Question:
There are many branches displayed in the graph view, however I'm unable to identify them. I only have one branch: 'main'. How can I identify them?
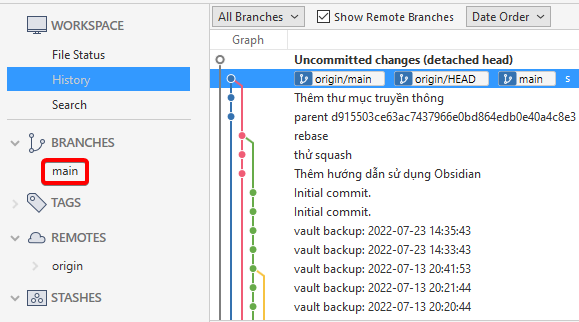
Answer: Those are not . Instead, they are .
Think about that for a moment. It's obviously self-contradictory. Yet it's also true. What does that mean about the word
Think about the word , which, according to the <URL>, means:
> cleave (1 of 2): intransitive verb: to adhere firmly and closely or loyally and unwaveringly ...cleave (2 of 2): transitive verb: 1: to divide by or as if by a cutting blow: <URL>
2: to separate into distinct parts ...
3: to subject to chemical cleavageintransitive verb: ...
So, "cleave" (often used with "to") means "stick together as one" (used without "to"), split apart. We must infer what someone means by context.
### How this applies to the word "branch"
Suppose we have the following graph, where older commits are placed towards the left, and newer commits are placed towards the right:
'''
I--J <-- branch1
/
...--G--H
K--L <-- branch2
'''
Clearly 'branch1' and 'branch2' are branches--or more precisely, that point to 'J' and 'L' respectively, with those two commits having parents 'I' and 'K' respectively. Commits 'I' and 'K' both have, as their (single) parent commit, commit 'H', which has, as its single parent commit, commit 'G'.
Here's a trick question: which branch holds commits 'H' and 'G' and earlier commits?
The reason it's a trick question is simple: we know that there are that hold these; there may be more, perhaps many more. Commits 'G' and 'H' are .
The word , in Git, therefore has two meanings:
1. a branch name, e.g., main;
2. a set of commits, e.g., I-J.
Git also has a kind of name that calls a . This adds at least a third kind of "branch", though some years ago I decided that the word in this phrase is useless and should ideally be dropped entirely, producing thee phrase . I find this clearer (although still not entirely satisfactory).
Git uses the term --or sometimes , although this phrase seems to have fallen into disuse--to talk about commits 'J' and 'L' as referred-to by 'branch1' and 'branch2' respectively.
In the end, it's all pretty messy. We (humans) use words to communicate, but in this case the word results in a great deal of -communication. We must be careful when using it.
Let me re-draw the graph I drew above this way:
'''
...--G--H--I--J <-- branch1
K--L <-- branch2
'''
Here's a question to which I think different people will give different answers:
It is, in fact, the same graph. But I suspect it's mostly topologists (<URL>, who might say that they look the same.
This second drawing that commits 'G-H' are 'branch1' when in fact they're on both branches.
Suppose we now run:
'''
git switch branch1 && git merge branch2 && git branch -D branch2
'''
and wind up with this as our graph:
'''
I--J
/ ...--G--H M <-- branch1
\ /
K--L
'''
All the commits are now on 'branch1' (only, unless there are other branch names we can't see because I left them out of the drawing). because in Git, we find commits by starting with some branch or tag or other like 'branch1', and then having Git work . Commit 'M' points to 'J''L' and therefore finds both commits; these two commits find 'I' and 'K'; and these two commits find 'H', where the history has merged together.
In other words, commit 'M'--a --causes the to . The branch-point commit 'H', which is a merge commit at all, causes the history to merge.
(Does this mean we're using the wrong terms in Git? Maybe--but those are the terms we have, and aside from making small changes like dropping the word from the silly phrase , we probably won't make a lot of headway in changing them.)
### How this applies to your graph
Your graph has five colored lines: grey, blue, red, green, and ... I'm not sure what to call the remaining one (yellow? peach? orange?). You are calling them . Are they branches? Well, with how many meanings the word has, I suppose they are, if you want them to be.
But they don't have that find them. The things that find the top-most blue-line commit include the 'main', and also the 'origin/main' and 'origin/HEAD'.
That commit is itself a , with two parents. One of the parents is shown directly below it, as a blue dot on the same blue line, and the other parent is shown several lines later, following a red line to a red dot representing another (again with two parents--almost all merge commits have exactly two parents, though a Git merge can technically have two or more).
The red-dot merge commit, whose subject is 'rebase', leads to both another red-dot-red-line commit 'th<character> squash' and a green-line green-dot commit 'Initial commit'. The green-line 'Initial commit' commit has, as its (single) parent, another commit whose subject is 'Initial commit'; your viewer has therefore displayed that as another green dot. It in turn has another parent, one of the 'vault backup' commits, which has another ordinary (non-merge) parent, which has a merge commit as parent. This causes your graph-viewer to draw the second parent as that last line (yellow or peach or whatever color it is), which presumably leads down to yet another commit that's just not shown here.
These are not "branches" in terms of Git , but they are "branches" in terms of being collections of commits strung together via parent/child relationships. When and whether you want to call that a , and how you wish to communicate this to some other human, are questions for you to decide. What has is the set of commits that form these parent/child relations (and thereby a <URL> find some particular starting-point commits from which to work backwards.
> How can I identify them?
If, by the word , you mean the --the things drawn as dots along those lines--Git's actual name for each commit is its . Your graph-drawing software has omitted these hash IDs, so that makes it difficult to name the commits directly, but if you use 'git log --decorate --oneline --graph', drawing will include the hash IDs (albeit abbreviated).